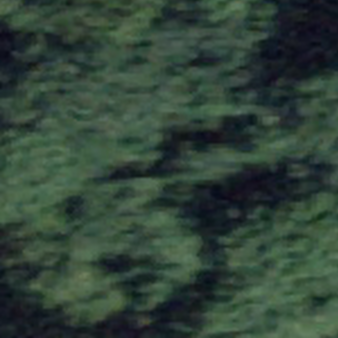
Label: other